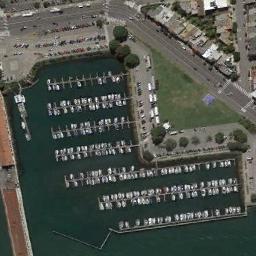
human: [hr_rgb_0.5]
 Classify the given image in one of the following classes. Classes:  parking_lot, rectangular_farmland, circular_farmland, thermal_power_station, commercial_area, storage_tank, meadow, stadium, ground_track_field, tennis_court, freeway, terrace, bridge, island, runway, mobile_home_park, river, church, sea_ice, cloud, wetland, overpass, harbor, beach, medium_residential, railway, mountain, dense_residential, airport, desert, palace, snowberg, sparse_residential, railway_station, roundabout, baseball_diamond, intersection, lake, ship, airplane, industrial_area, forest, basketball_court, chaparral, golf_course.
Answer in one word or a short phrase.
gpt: harbor